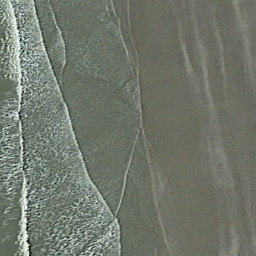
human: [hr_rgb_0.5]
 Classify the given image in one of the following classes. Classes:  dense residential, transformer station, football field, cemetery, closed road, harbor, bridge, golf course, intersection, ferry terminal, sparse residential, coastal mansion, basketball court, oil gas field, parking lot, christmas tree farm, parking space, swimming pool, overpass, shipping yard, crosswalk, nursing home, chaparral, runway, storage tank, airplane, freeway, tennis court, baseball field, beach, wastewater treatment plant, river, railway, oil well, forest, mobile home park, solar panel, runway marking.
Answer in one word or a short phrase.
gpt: beach